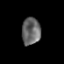
Tissue: prostate
Cell type: Epithelial cells
Senescence score: 0.1732
Nuclear area (px): 503
Mean DAPI intensity: 101.986